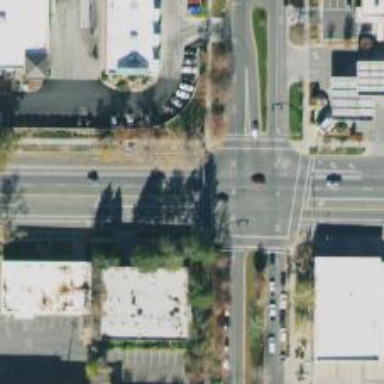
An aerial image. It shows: Primary highway with separate asphalt sidewalks.